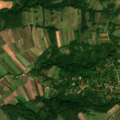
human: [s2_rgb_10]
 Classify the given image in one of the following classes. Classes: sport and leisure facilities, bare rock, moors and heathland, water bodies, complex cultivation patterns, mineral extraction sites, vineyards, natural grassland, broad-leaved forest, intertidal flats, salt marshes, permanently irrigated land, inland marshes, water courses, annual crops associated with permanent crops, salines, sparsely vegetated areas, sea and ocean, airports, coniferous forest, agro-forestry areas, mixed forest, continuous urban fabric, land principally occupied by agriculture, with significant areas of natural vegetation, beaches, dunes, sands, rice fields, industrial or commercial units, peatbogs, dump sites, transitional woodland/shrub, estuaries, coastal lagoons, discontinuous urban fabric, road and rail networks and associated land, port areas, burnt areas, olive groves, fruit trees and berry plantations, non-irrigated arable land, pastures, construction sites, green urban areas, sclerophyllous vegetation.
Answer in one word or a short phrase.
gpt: non-irrigated arable land, complex cultivation patterns, land principally occupied by agriculture, with significant areas of natural vegetation, broad-leaved forest, transitional woodland/shrub